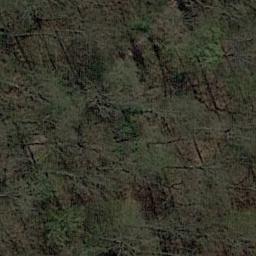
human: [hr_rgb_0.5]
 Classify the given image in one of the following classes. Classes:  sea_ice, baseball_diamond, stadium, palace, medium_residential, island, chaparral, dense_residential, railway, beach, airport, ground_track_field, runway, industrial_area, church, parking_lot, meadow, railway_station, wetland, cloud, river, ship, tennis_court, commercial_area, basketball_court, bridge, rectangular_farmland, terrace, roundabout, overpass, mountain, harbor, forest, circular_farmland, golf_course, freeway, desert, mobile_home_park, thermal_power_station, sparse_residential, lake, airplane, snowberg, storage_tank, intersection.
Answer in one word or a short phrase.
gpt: forest